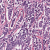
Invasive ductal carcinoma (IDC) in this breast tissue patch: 1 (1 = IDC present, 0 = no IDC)